Milling tool wear sample.
Tool blade image: 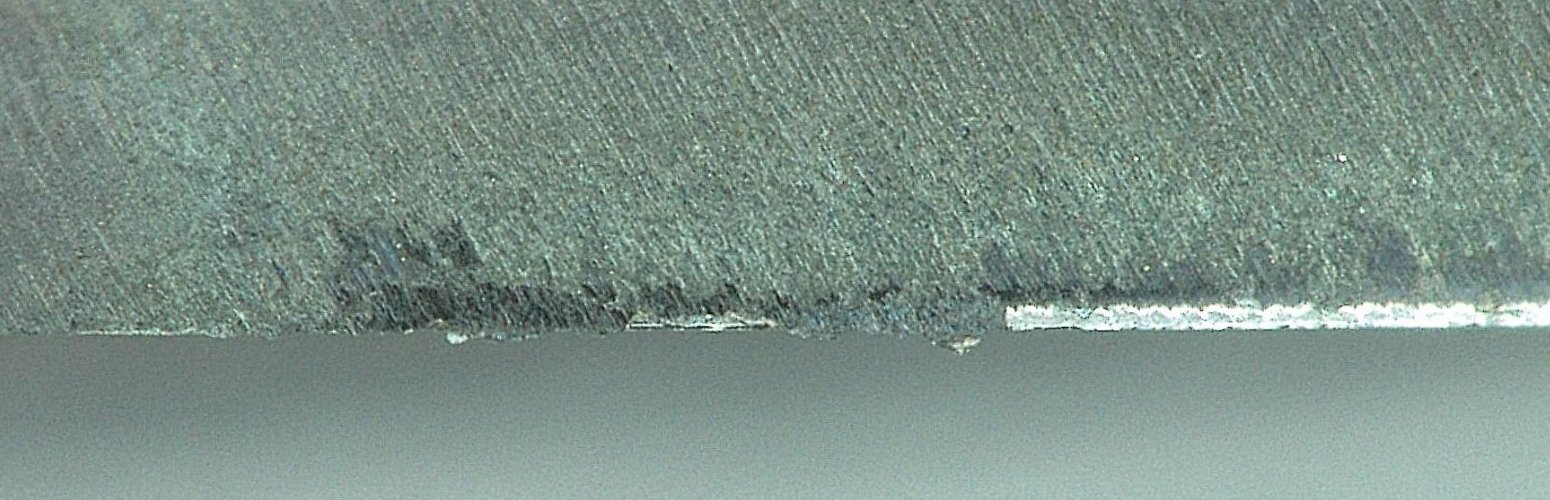
Chip image: 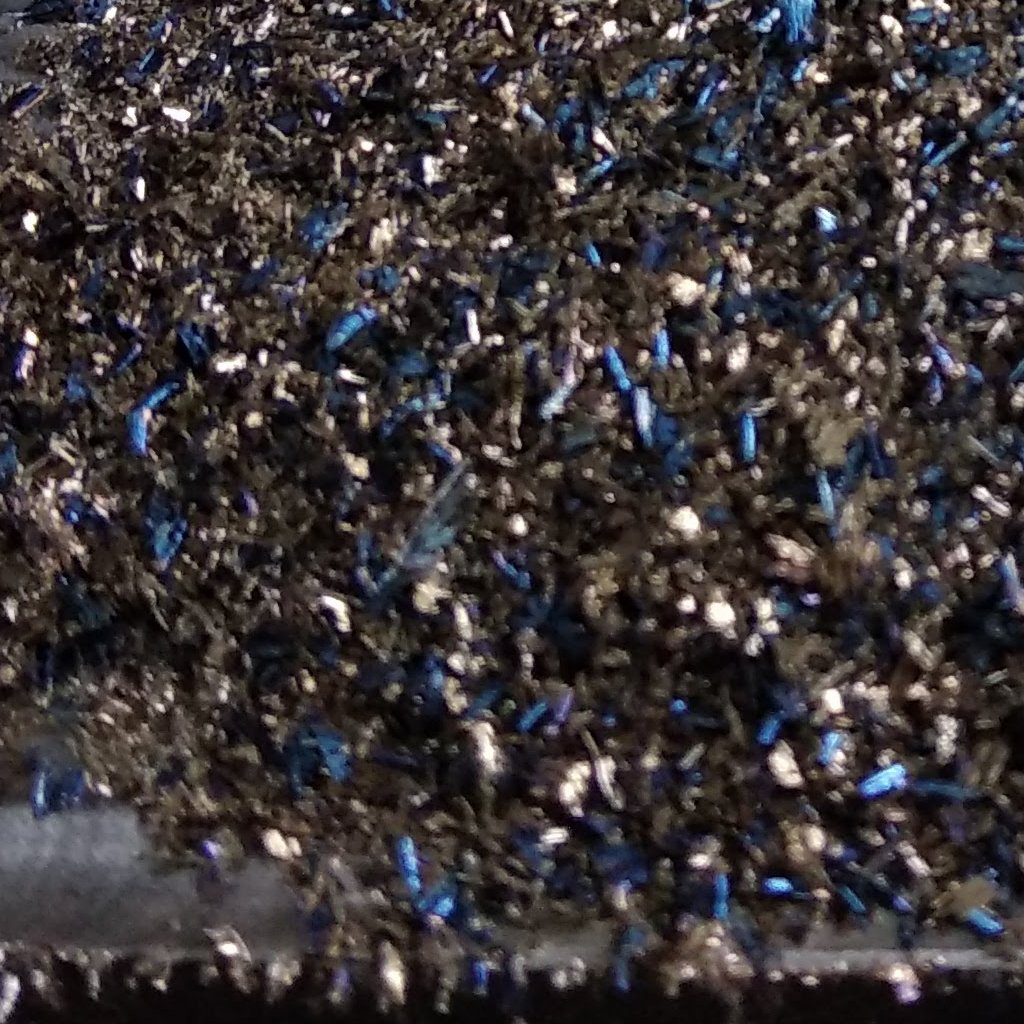
Workpiece image: 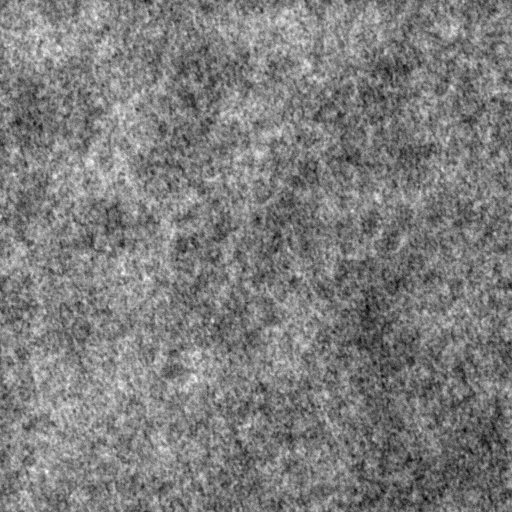
Tool wear state: dulled
Gaps: 0
Flank wear: 154.77
Overhang: 47.55
Force-signal Mel-spectrograms (X, Y, Z axes): 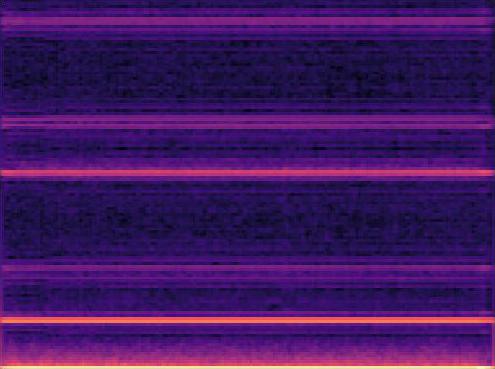 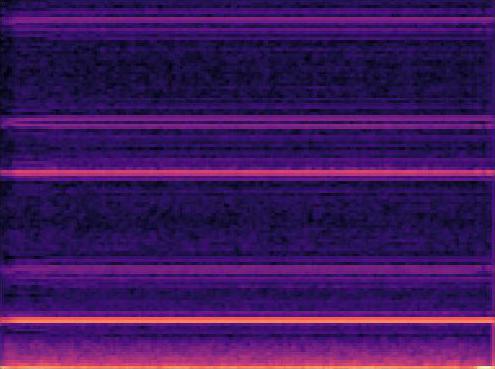 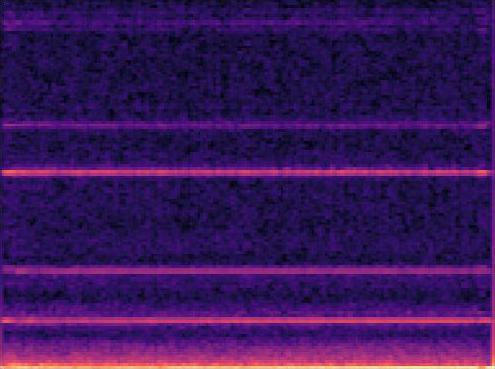
Force-signal scalograms (X, Y, Z axes): 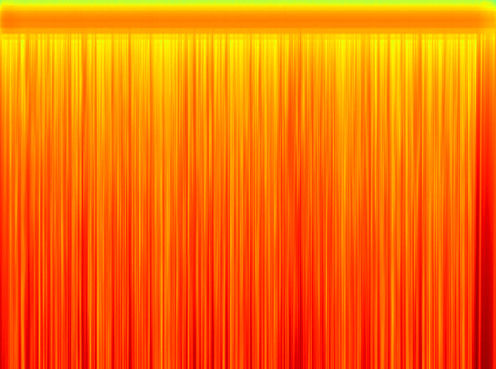 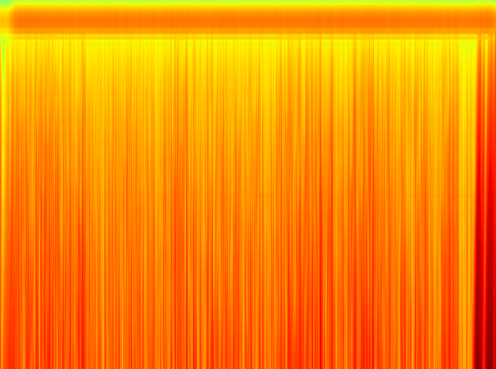 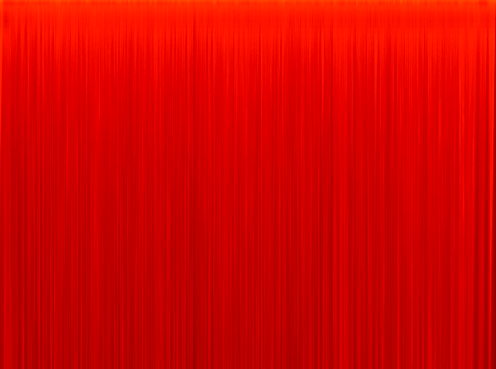
Force phase: accelerated_severe_wear